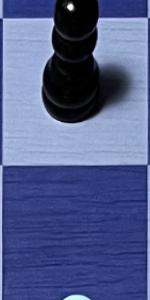
Label: Empty